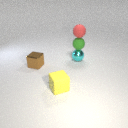
small green rubber sphere below small red rubber sphere